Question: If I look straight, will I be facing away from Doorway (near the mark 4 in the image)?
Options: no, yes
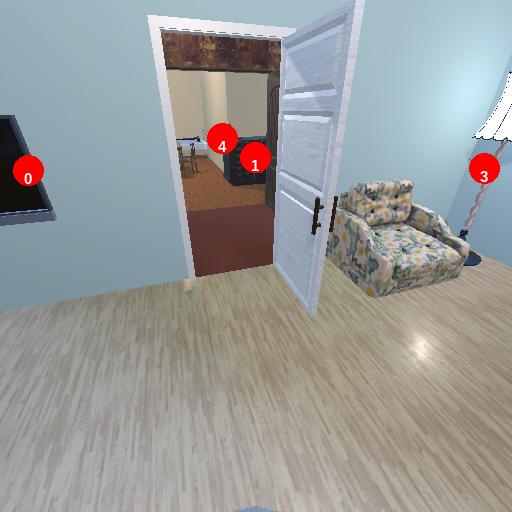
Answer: no